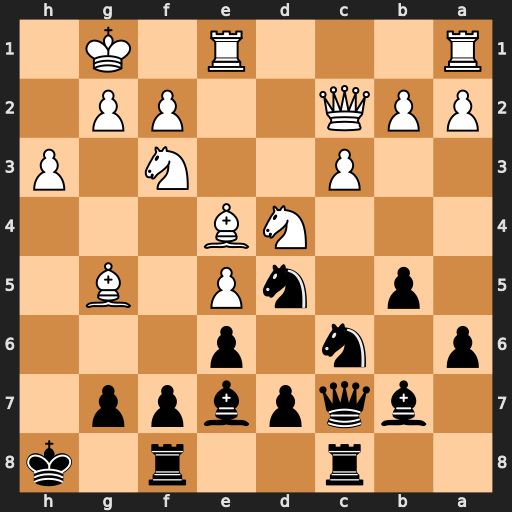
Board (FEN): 2r2r1k/1bqpbpp1/p1n1p3/1p1nP1B1/3NB3/2P2N1P/PPQ2PP1/R3R1K1
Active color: b
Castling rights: -
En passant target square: -
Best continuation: Nxd4 Nxd4 Bxg5